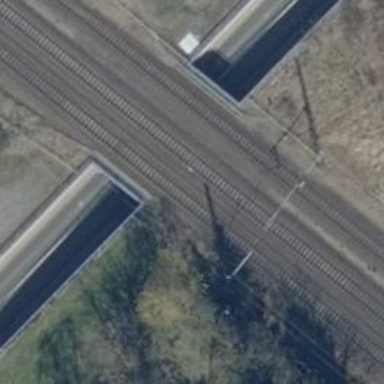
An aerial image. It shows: Railway track with contact line for electrification.